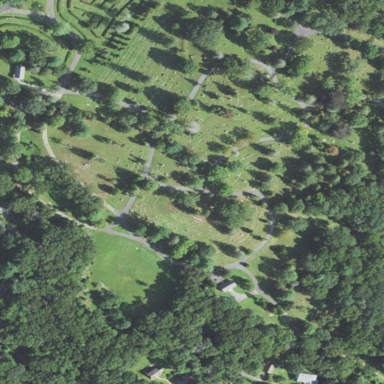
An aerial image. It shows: Cemetery categorized as Existing Preserved Open Space.